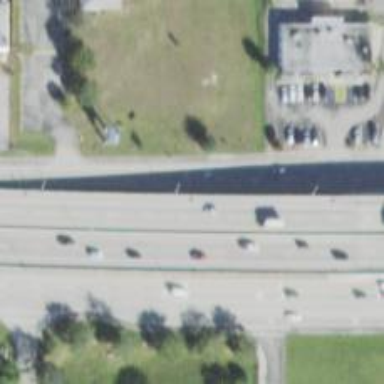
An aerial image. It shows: Asphalt trunk link road.